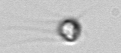
Label: Apedinella